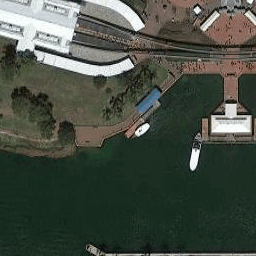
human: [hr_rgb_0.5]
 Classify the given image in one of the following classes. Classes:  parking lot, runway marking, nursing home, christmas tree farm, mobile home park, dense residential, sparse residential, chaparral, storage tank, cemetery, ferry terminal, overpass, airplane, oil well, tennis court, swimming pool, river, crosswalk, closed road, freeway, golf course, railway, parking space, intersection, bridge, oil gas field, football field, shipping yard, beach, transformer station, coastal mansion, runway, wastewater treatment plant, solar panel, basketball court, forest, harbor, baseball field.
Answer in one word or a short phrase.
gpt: ferry terminal